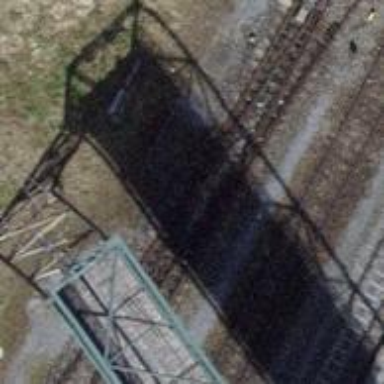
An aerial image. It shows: Railway switch.